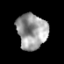
Tissue: prostate
Cell type: Epithelial cells
Senescence score: 0.329
Nuclear area (px): 1041
Mean DAPI intensity: 157.774